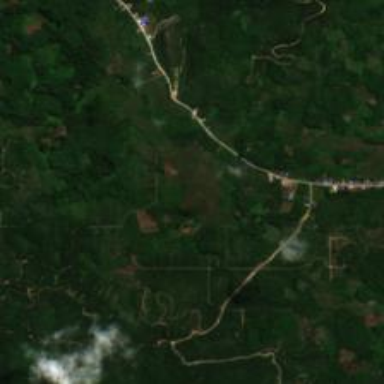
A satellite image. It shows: Trunk highway.